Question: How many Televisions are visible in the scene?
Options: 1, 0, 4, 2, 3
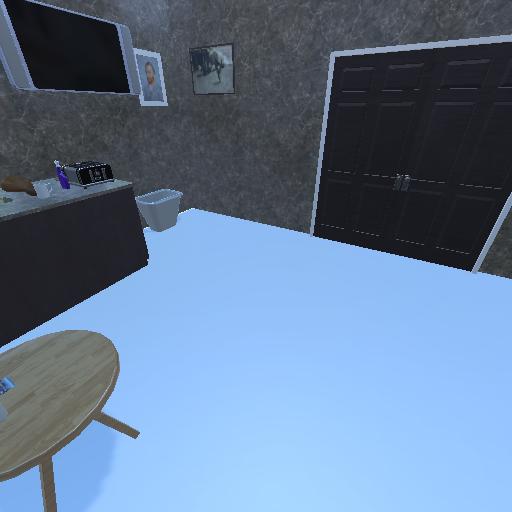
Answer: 1